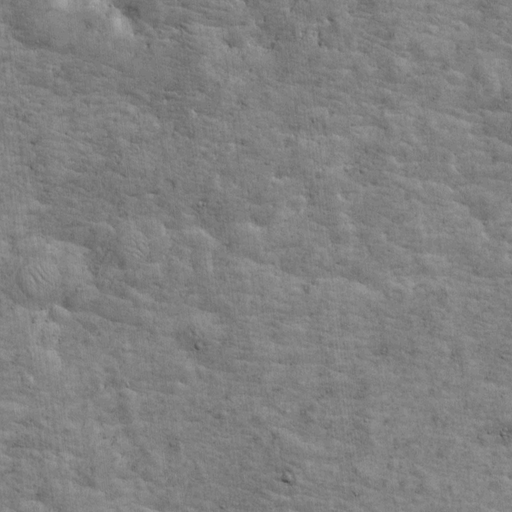
Classes present: Background